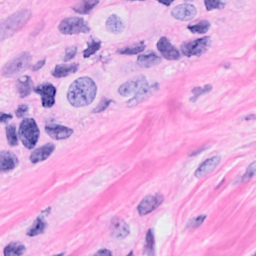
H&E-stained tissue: Breast